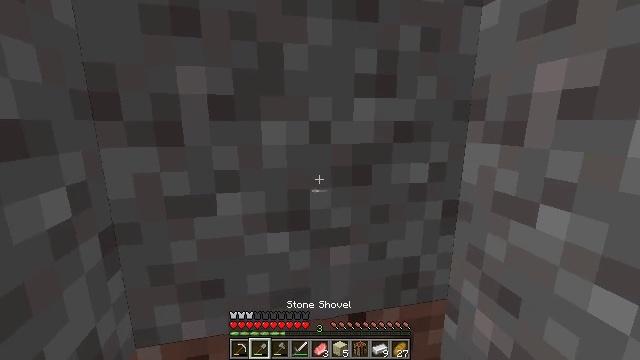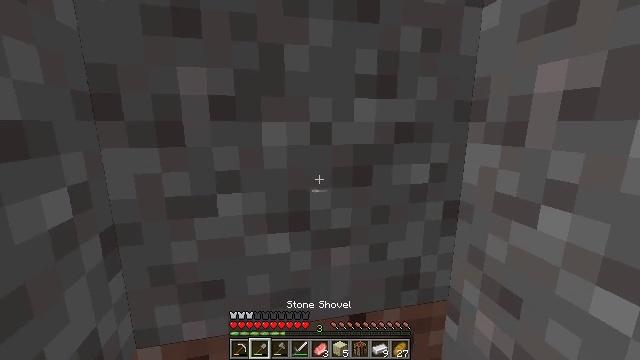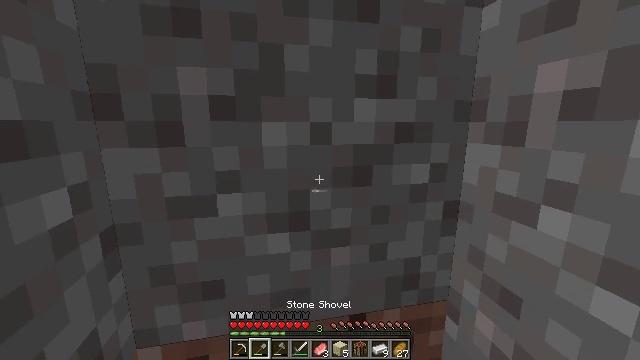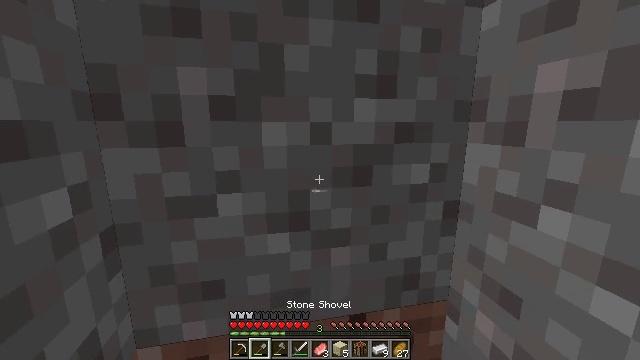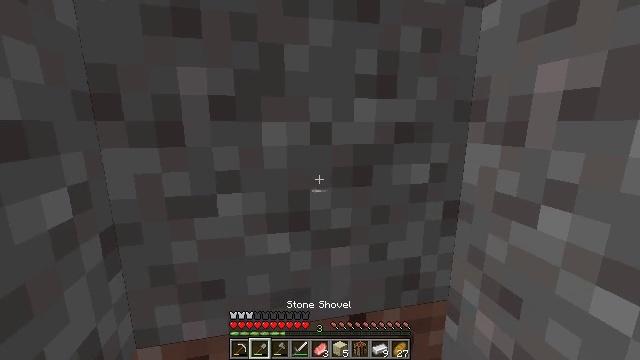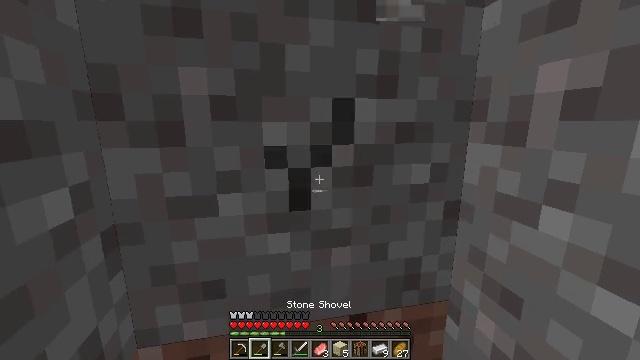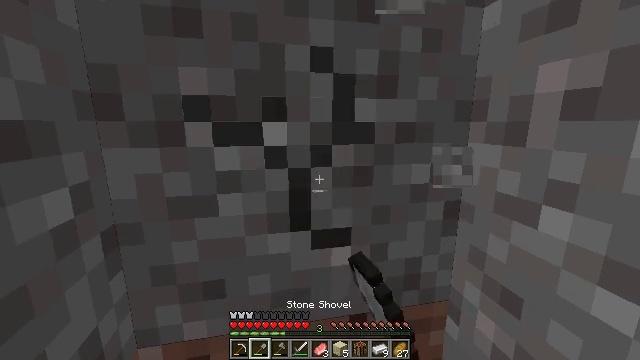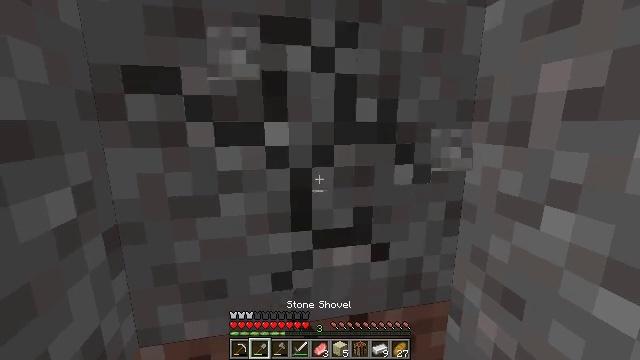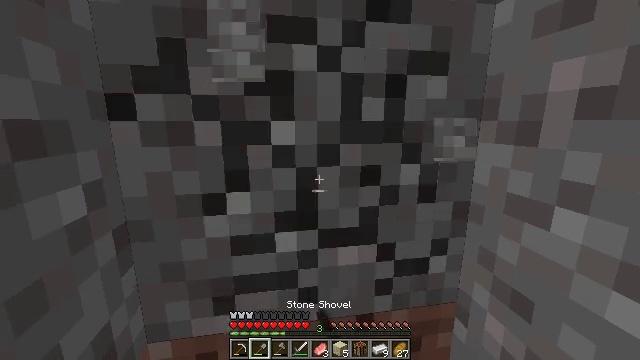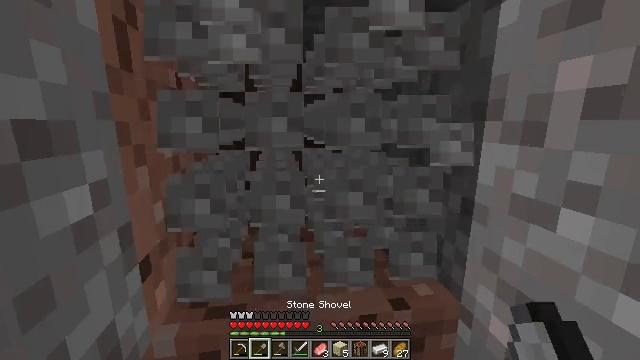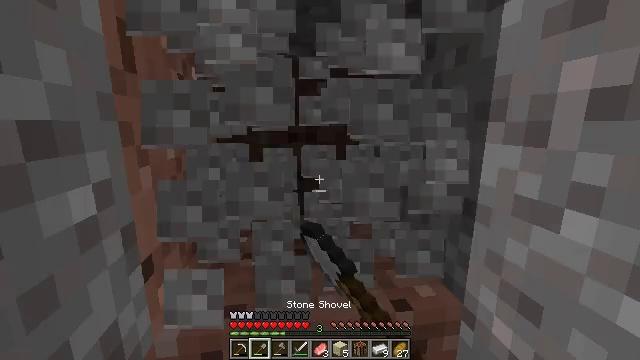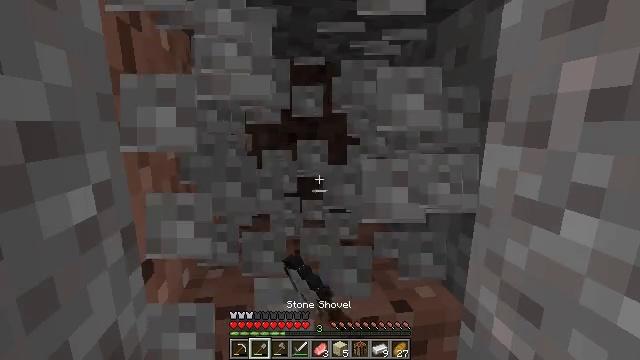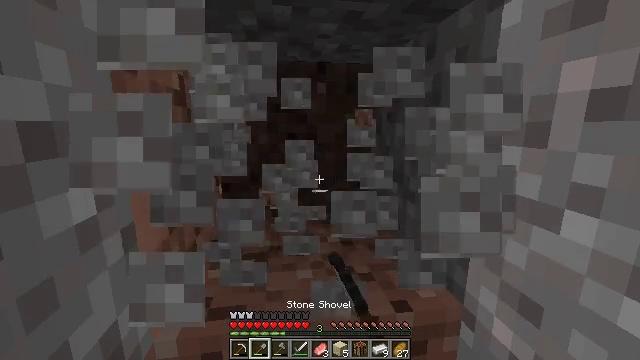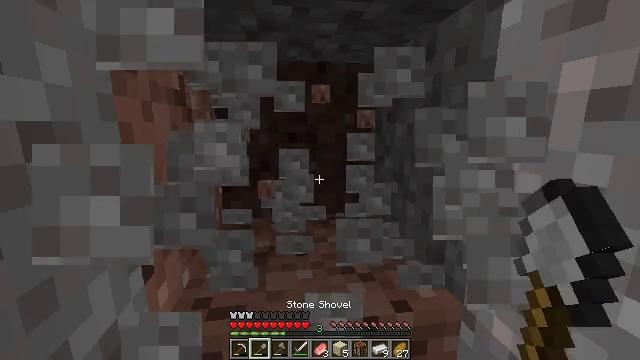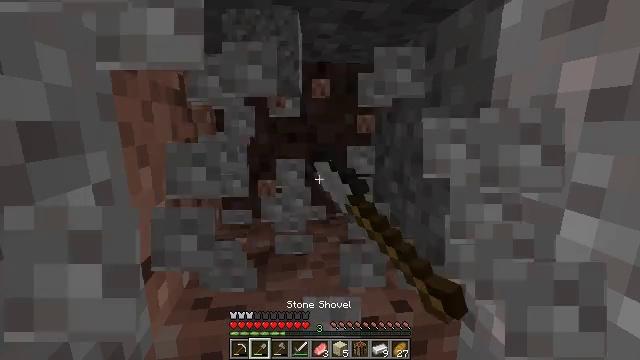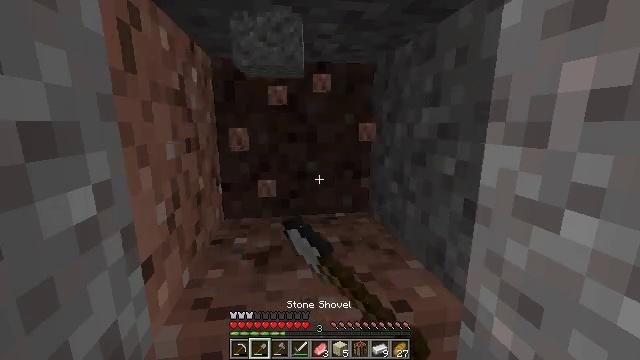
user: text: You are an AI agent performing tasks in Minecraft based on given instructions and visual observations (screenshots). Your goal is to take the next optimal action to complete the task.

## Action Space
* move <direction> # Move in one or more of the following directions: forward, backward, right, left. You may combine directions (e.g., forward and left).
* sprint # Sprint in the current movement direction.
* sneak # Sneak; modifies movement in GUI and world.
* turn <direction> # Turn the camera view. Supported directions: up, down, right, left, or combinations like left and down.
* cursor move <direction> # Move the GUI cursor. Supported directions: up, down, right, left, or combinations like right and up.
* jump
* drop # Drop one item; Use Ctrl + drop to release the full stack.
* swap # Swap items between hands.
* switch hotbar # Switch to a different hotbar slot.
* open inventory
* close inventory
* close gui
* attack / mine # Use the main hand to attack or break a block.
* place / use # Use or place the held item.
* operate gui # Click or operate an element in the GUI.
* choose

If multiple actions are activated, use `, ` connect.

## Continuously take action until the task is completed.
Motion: motion action
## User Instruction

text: Collect gravel for your inventory.
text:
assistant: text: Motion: no_op
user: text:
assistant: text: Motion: no_op
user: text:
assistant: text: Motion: no_op
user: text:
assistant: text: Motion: no_op
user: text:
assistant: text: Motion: attack / mine
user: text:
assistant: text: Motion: attack / mine
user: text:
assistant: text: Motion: attack / mine
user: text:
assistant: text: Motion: turn left, attack / mine
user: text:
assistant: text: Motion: attack / mine
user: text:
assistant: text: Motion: attack / mine
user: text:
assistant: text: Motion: attack / mine
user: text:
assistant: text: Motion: attack / mine
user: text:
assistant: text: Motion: attack / mine
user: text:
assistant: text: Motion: attack / mine
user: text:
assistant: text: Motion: attack / mine
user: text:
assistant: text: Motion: attack / mine
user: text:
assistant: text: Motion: attack / mine
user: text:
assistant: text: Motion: attack / mine
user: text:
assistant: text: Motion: attack / mine
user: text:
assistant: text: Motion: attack / mine
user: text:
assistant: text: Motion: attack / mine
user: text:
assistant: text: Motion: attack / mine
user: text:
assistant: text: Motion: attack / mine
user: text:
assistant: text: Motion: attack / mine
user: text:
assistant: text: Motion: attack / mine
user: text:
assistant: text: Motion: attack / mine
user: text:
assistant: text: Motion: attack / mine
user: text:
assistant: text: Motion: attack / mine
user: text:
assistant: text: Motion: attack / mine
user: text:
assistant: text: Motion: attack / mine